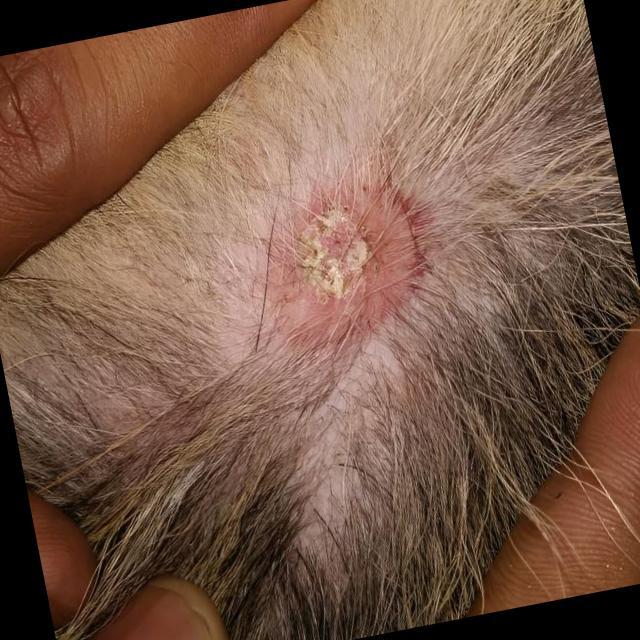
Canine ringworm (Dermatophytosis) — fungal infection caused by Microsporum or Trichophyton. Presents with circular alopecia, scaling, crusting, and broken hairs.